Question: My system: Windows 10 Pro 16299, Qt, PyQt 5.11.2, Python 3.6, PostgreSql 10
I tried to use QTableView/QSqlTableModel for in my gui to work with postgresql data. However, I am not able to open the database. I get the error message "Driver not loaded Driver not loaded".
A new installation of Qt, PostgreSql and PyQt has not solved the problem. I tried also "Dependency Walker" to look for missing dlls, but was not able use the given information.
Do you have an idea how to fix this problem?
As an alternative: Is it possible to use QTableView/QSqlTableModel with psycopg2 (instead of QSqlDatabase)?
Thank you very much in advance!
---
'''
from PyQt5.QtSql import QSqlDatabase, QSqlQuery, QSqlTableModel
from PyQt5.QtWidgets import QTableView, QApplication
import sys
if __name__ == '__main__':
app = QApplication(sys.argv)
db = QSqlDatabase.addDatabase("QPSQL")
db.setHostName("localhost")
db.setPort(5432)
db.setDatabaseName("Test")
db.setUserName("postgres")
db.setPassword("xxxxx")
if (db.open() == False):
QMessageBox.critical(None, "Error", db.lastError().text())
else:
Print("Connected")
'''
---
Dependency Walker Screenshot

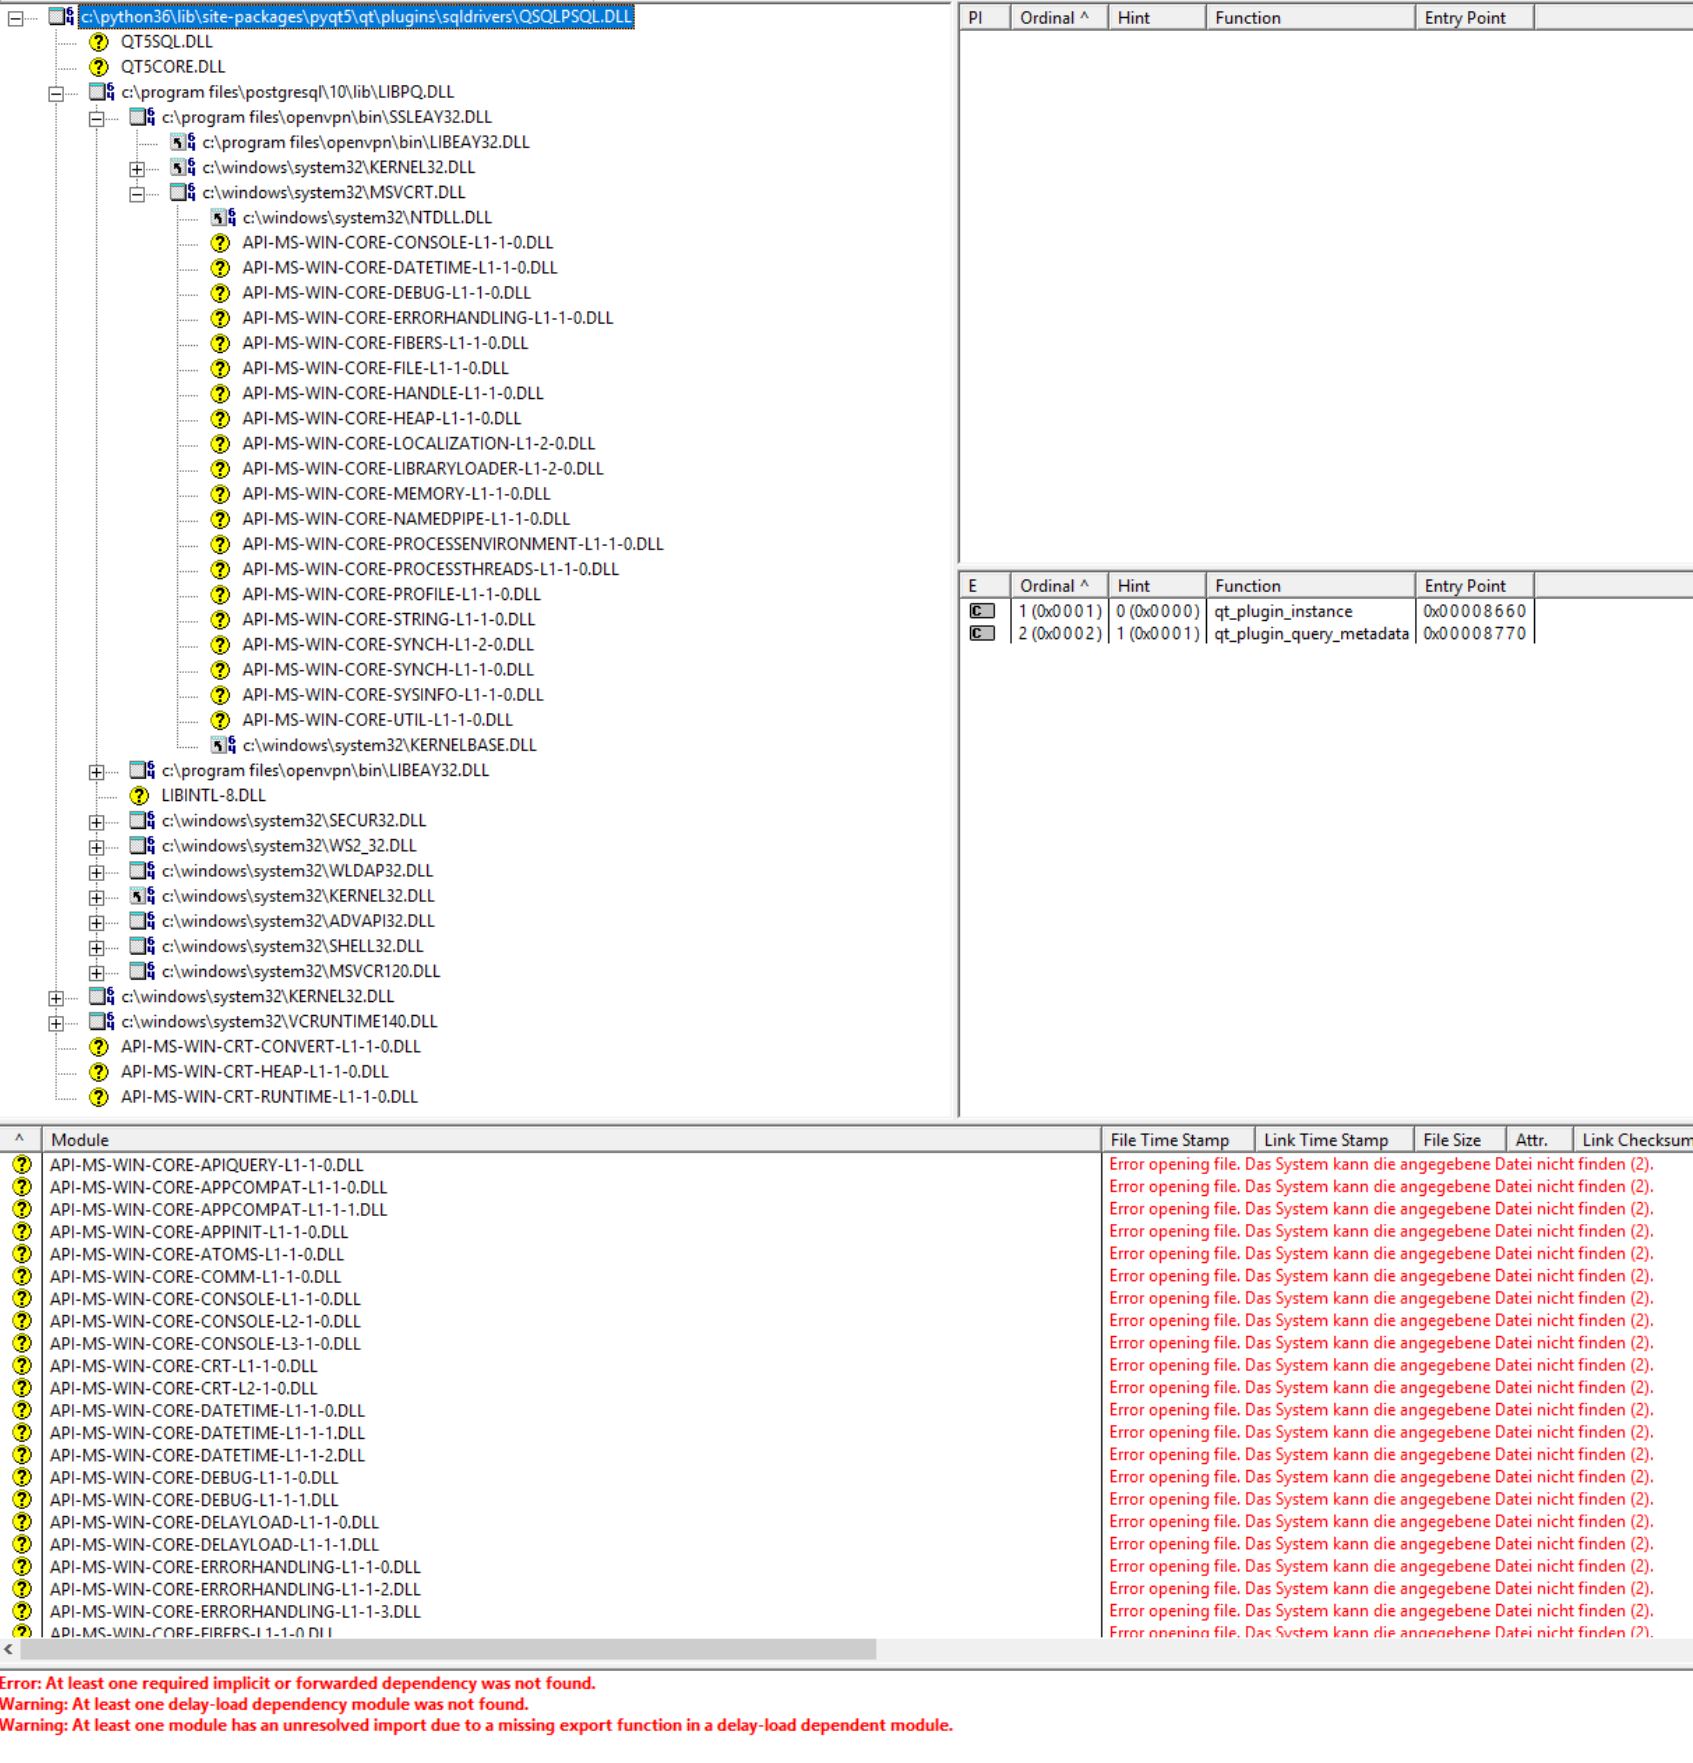
Answer: Find the Postgres driver:
'''
C:\Python\Python36\Lib\site-packages\PyQt5\Qt\plugins\sqldrivers\qsqlpsql.dll
'''
where 'C:\Python\Python36' is your Python installation directory.
Load this file with dependency walker and check whether 'libpq.dll' and all its dependencies can be found.
Typically the two Postgres folders have to be set on the system path:
'''
C:\Program Files\PostgreSQLinC:\Program Files\PostgreSQL\lib'''
The dll's version incompatibility (64-bit vs 32-bit) may be one of the probable problems.